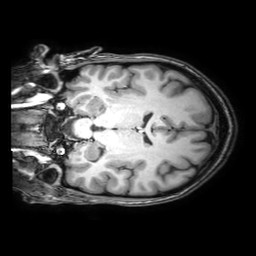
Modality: T1w
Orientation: coronal
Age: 26
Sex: female
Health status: healthy
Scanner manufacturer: philips
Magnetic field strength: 3 T
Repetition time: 0.0079 s
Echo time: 0.0035 s